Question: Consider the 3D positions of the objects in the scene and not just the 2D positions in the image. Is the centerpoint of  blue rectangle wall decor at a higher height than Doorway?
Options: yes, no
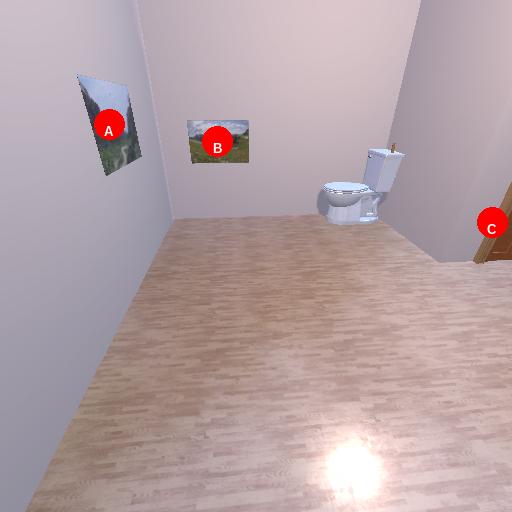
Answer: yes